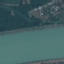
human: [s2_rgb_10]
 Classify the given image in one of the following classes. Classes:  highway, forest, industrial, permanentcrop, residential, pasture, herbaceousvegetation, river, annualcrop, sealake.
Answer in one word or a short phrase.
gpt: River